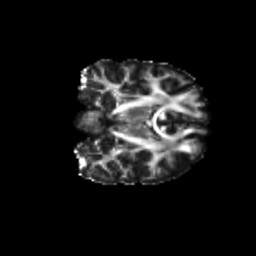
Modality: FA
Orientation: coronal
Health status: ill
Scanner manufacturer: siemens
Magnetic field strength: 3 T
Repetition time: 13.7 s
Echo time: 0.098 s